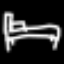
Label: bed